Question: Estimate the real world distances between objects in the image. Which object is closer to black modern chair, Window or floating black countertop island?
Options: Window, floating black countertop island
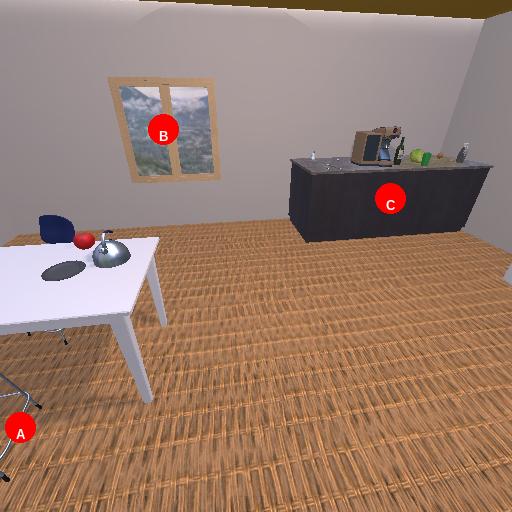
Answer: Window